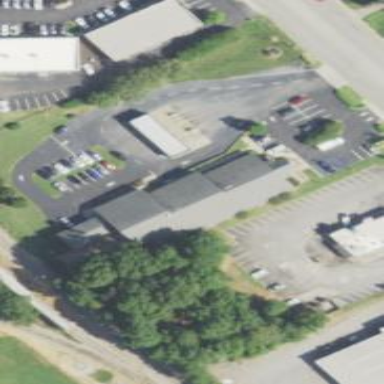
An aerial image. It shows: Building that houses veterinary clinic.